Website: macys
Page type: customer-info-address
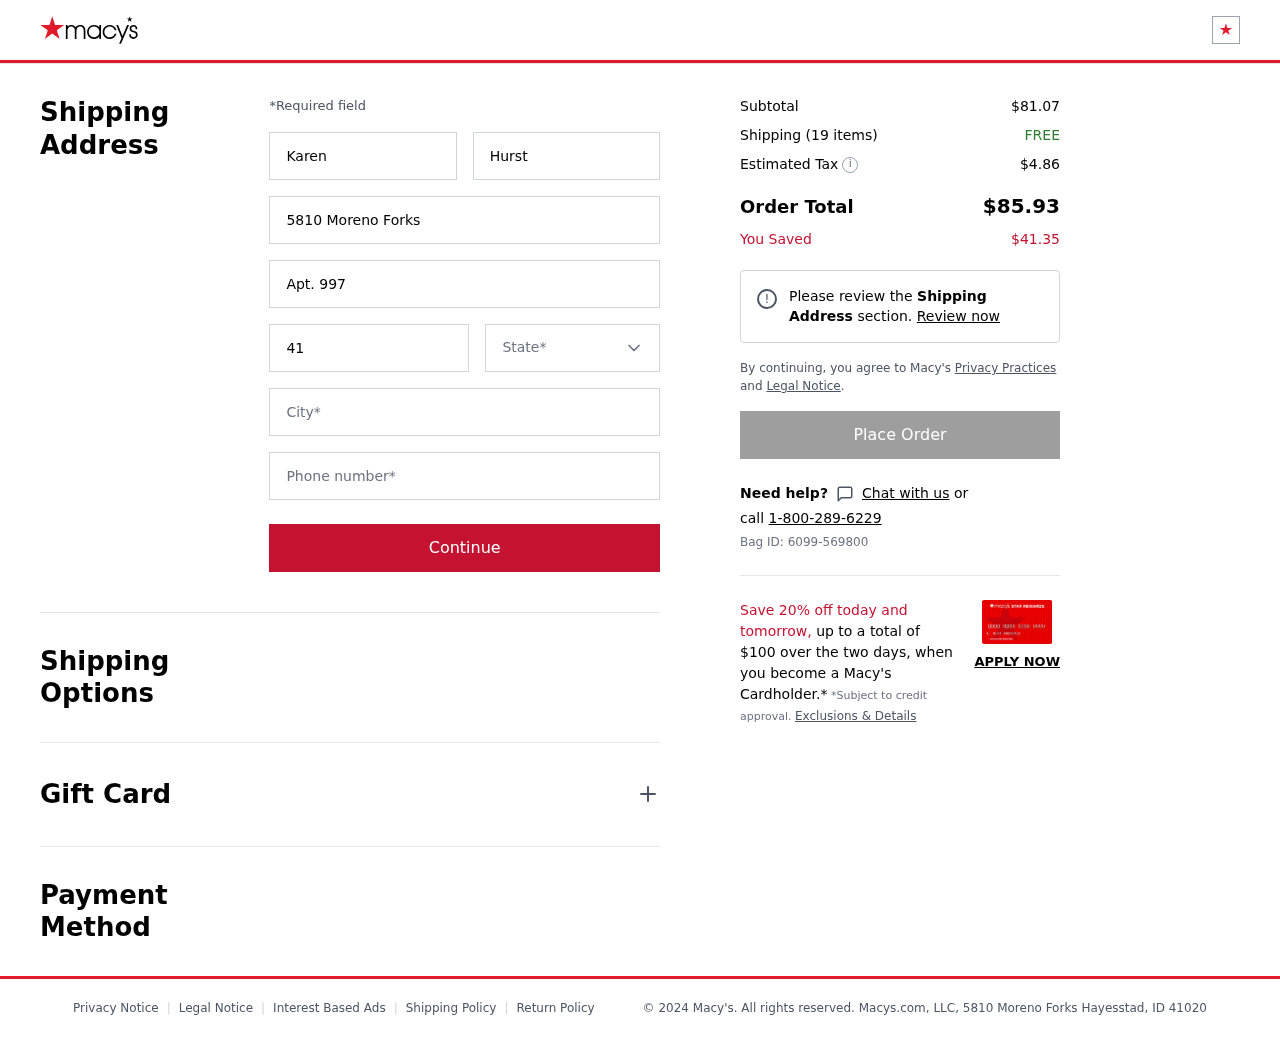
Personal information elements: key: PII_CITY
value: Hayesstad
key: PII_FIRSTNAME
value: Karen
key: PII_LASTNAME
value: Hurst
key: PII_PHONE
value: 6028860027
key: PII_POSTCODE
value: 41020
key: PII_STATE
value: Idaho
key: PII_STREET
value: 5810 Moreno Forks
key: PII_STREET2
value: Apt. 997
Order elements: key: ORDER_SUBTOTAL
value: $81.07
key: ORDER_NUM_ITEMS
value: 19
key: ORDER_SHIPPING_COST
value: FREE
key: ORDER_TAX
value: $4.86
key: ORDER_TOTAL
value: $85.93
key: ORDER_SAVINGS
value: $41.35
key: ORDER_BAG_ID
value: Bag ID: 6099-569800